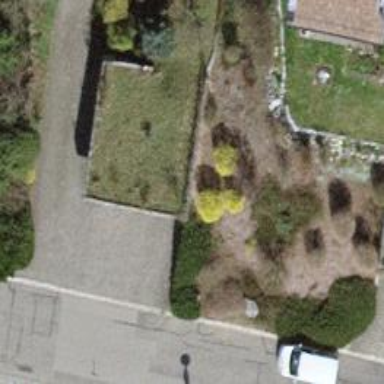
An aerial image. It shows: Garage.